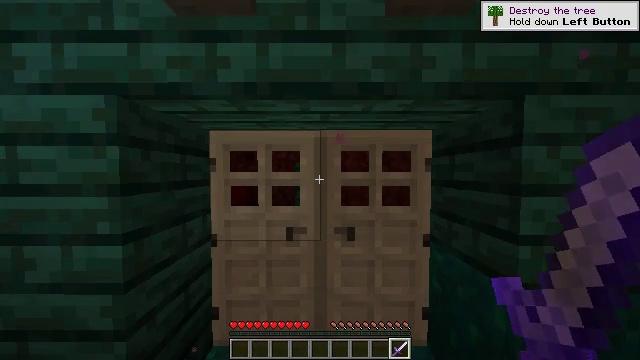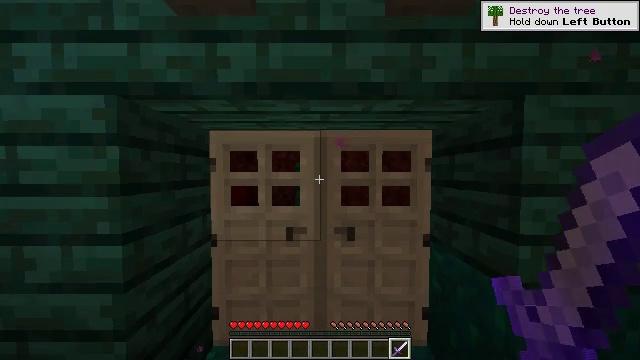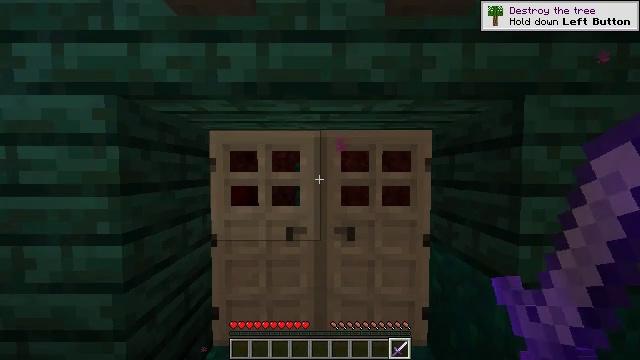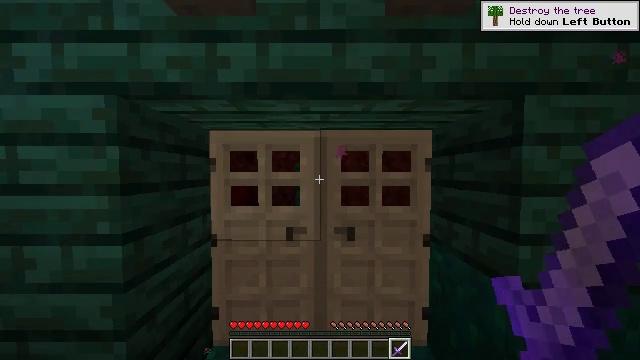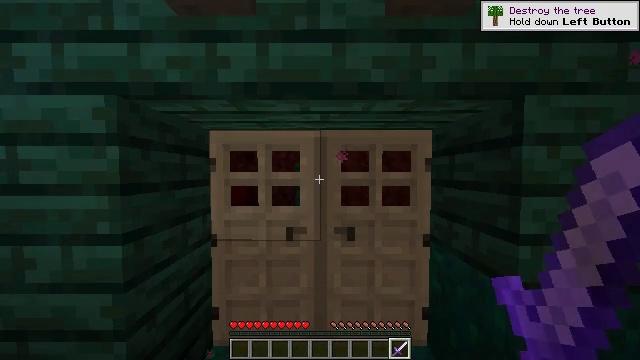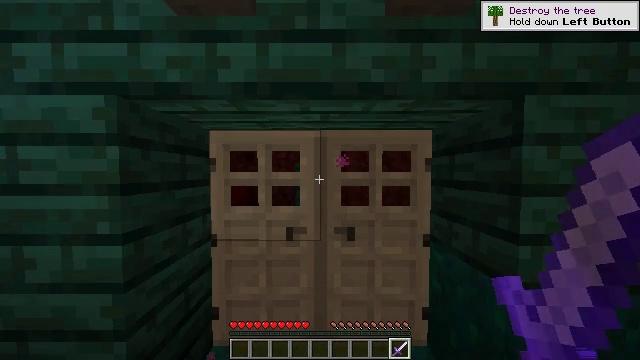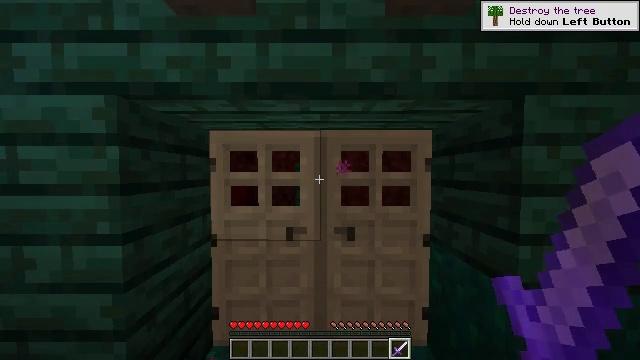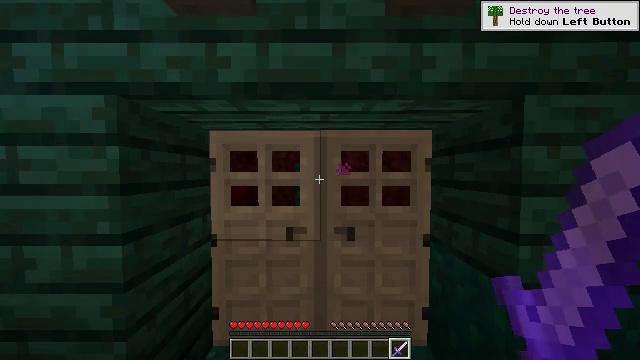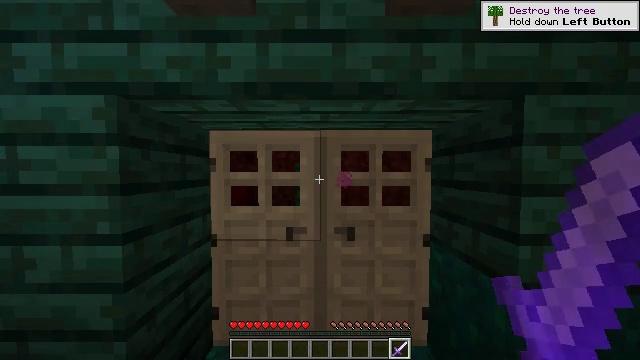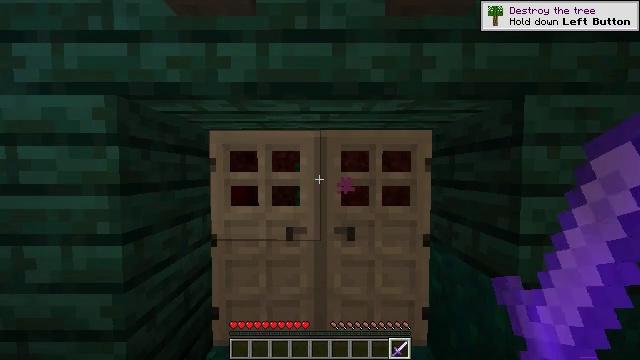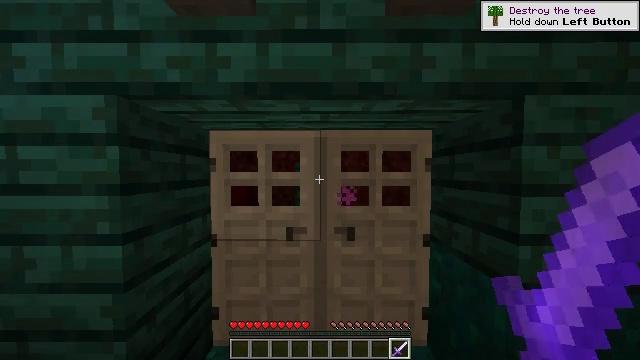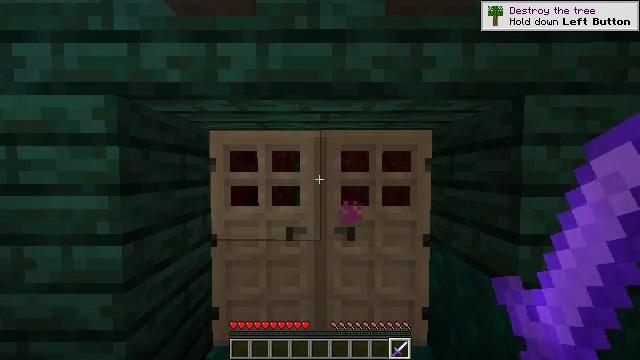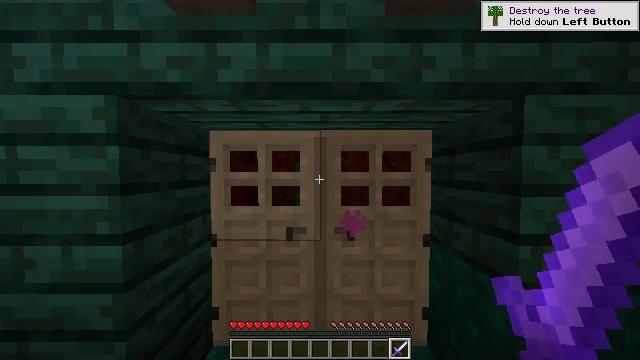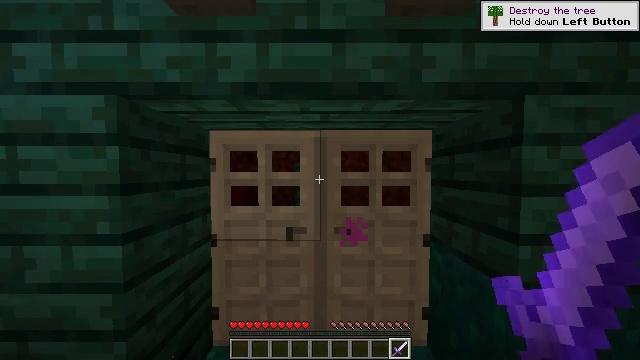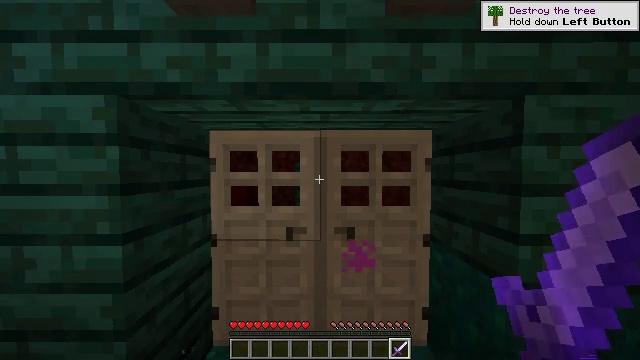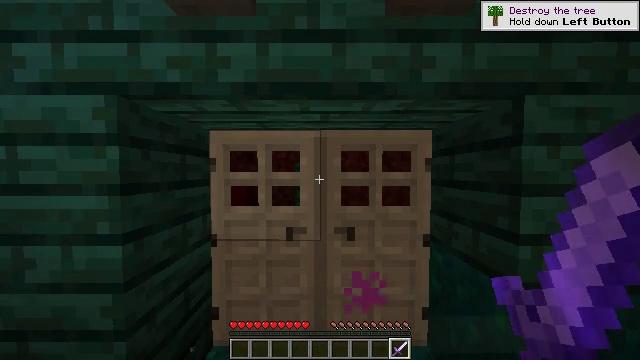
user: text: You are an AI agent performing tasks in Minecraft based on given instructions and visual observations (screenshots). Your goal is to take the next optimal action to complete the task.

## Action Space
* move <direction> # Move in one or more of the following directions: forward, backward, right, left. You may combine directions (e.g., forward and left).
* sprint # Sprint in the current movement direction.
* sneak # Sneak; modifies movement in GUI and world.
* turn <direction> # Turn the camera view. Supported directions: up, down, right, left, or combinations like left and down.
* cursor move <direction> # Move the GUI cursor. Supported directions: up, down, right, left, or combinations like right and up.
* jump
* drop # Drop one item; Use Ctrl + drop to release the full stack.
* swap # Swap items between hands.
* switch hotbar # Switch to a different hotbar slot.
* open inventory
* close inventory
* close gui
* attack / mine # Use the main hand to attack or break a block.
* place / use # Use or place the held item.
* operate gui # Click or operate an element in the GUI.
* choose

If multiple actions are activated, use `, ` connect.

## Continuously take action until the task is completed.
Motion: motion action
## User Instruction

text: Combat the piglin.
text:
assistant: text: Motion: no_op
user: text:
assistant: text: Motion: no_op
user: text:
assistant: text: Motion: no_op
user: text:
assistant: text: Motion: no_op
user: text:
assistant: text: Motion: no_op
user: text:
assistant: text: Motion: no_op
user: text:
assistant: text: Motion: no_op
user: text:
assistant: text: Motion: no_op
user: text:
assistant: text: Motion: no_op
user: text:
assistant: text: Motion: no_op
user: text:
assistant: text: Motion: no_op
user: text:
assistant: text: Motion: no_op
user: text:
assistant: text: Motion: no_op
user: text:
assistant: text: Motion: no_op
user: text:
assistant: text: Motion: no_op
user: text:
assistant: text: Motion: no_op
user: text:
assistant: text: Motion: no_op
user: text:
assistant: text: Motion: no_op
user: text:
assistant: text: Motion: no_op
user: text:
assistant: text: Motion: no_op
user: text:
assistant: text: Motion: no_op
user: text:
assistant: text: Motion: no_op
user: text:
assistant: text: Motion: no_op
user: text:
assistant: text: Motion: no_op
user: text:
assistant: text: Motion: no_op
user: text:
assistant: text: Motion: no_op
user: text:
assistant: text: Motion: no_op
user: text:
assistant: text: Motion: no_op
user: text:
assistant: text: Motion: no_op
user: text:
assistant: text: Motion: no_op